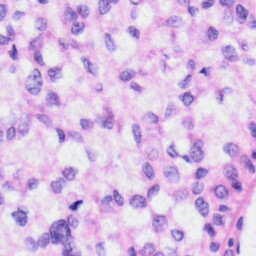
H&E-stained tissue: Liver